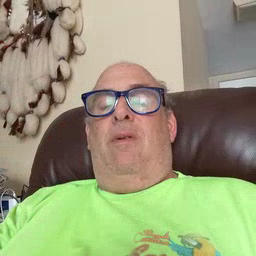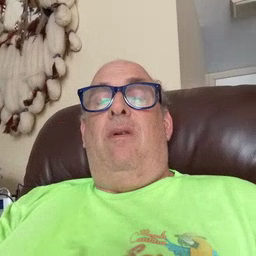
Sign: better